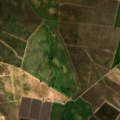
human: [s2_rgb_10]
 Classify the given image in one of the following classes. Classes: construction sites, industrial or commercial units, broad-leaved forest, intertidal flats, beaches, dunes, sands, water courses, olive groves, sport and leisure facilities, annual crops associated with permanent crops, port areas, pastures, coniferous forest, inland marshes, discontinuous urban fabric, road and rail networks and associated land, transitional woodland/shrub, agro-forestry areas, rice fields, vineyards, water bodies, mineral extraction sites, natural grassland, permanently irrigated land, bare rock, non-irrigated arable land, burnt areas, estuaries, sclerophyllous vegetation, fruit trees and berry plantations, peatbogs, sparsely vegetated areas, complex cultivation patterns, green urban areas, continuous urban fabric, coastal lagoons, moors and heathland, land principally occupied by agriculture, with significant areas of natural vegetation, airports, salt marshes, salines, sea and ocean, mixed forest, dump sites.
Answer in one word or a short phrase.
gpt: non-irrigated arable land, olive groves